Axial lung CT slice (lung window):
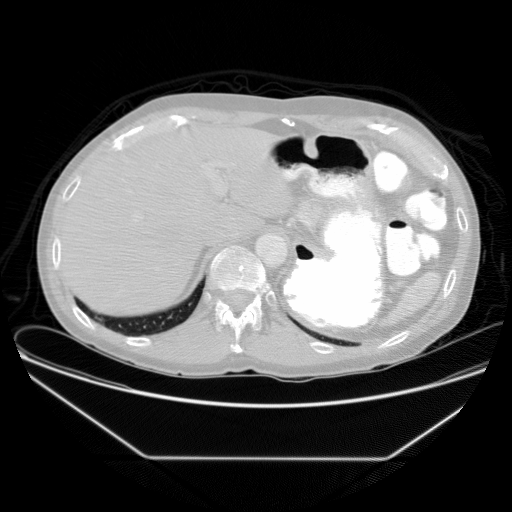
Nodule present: no